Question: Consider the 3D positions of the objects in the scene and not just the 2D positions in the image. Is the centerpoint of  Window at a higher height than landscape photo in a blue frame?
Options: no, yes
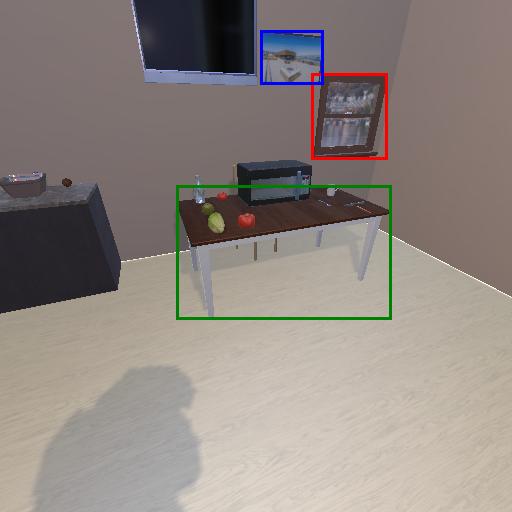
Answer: no